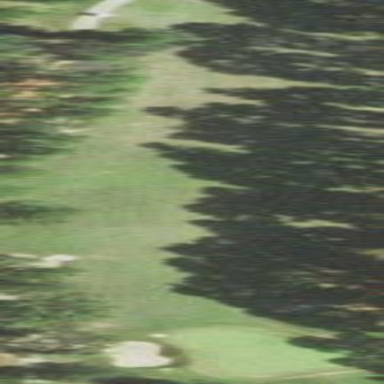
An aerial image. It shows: Grassy area designated as golf fairway.